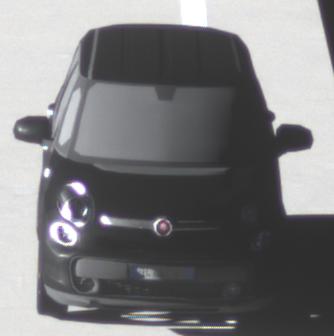
Make: Fiat
Model: 500L 1.4 16V
Detailed model: 500L (199)
Model produced from: 2012/10
Model produced until: 2017/05
Doors: 5
Color: black
Road condition: dry road
Daytime: sunrise or sunset
Contrast: high contrast